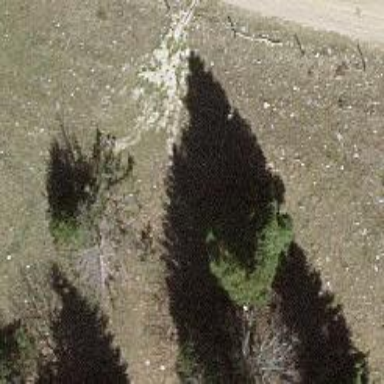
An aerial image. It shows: Beautiful tree in nature.